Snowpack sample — Buffalo Mountain, Silverthorne, Colorado, USA (1/25/25, 10:11 AM MST)
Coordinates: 39.6222, -106.1139
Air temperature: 22 °F
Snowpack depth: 110 cm
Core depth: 40 cm
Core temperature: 46.4 °F
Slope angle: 12°, slope face: 102°
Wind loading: high
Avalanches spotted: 0
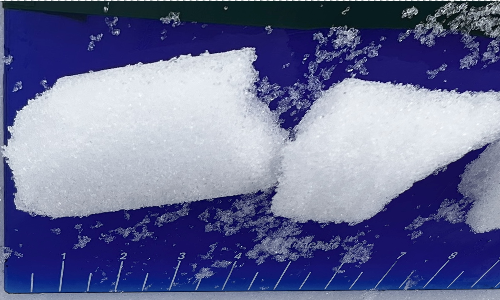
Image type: core
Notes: No avalanches nearby, collected on the outskirts of a fire break 15 meters from the treeline, on way to Buffalo and Red Mountain